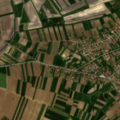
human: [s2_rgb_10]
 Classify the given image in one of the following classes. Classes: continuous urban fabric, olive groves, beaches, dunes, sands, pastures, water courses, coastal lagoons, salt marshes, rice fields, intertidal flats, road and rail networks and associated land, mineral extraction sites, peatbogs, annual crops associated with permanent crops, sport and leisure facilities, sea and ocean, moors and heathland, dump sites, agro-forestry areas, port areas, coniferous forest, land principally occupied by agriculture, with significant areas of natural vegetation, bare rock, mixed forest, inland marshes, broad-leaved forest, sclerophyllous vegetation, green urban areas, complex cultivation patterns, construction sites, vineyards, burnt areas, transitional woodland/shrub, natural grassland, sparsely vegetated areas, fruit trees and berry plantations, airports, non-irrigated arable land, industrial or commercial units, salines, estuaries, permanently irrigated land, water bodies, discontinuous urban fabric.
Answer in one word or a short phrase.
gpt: discontinuous urban fabric, non-irrigated arable land, complex cultivation patterns